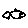
Label: fish